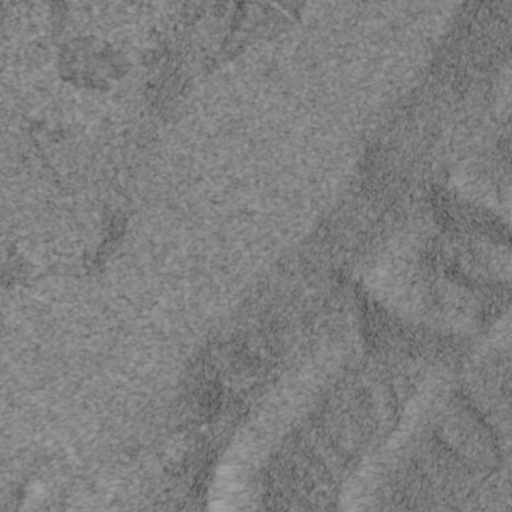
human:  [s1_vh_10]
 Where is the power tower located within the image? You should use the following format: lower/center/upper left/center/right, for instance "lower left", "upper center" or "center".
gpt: The power tower is located in the lower right of the image.
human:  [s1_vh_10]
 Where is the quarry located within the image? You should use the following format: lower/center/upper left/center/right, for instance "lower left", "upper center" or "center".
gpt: The quarry is located in the upper left of the image.
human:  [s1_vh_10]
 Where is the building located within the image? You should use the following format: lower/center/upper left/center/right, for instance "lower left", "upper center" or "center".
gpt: There is no building in the image.

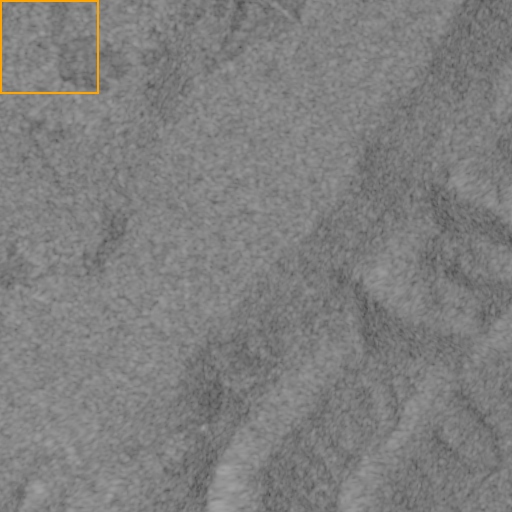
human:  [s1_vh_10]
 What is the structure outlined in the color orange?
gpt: The structure outlined in orange is a quarry.
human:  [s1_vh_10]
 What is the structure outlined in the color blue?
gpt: There is no blue outline.